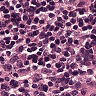
Metastatic tissue present: yes